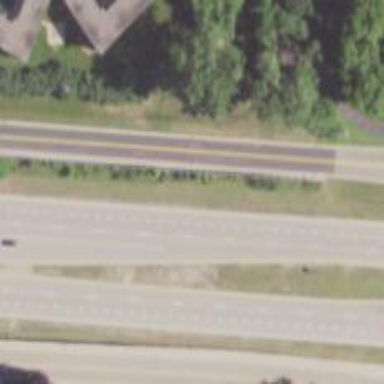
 identified as westbound road with number 55."